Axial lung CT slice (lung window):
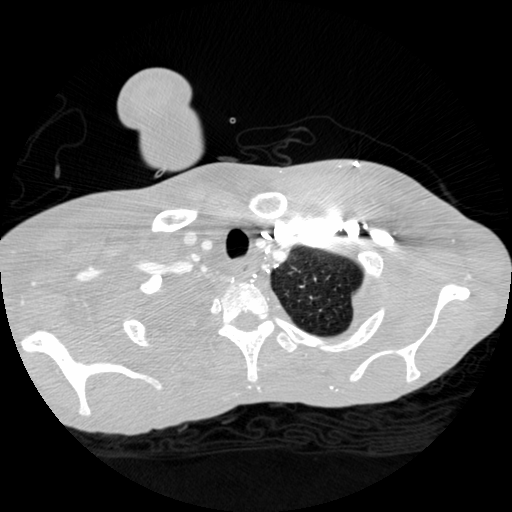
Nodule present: no